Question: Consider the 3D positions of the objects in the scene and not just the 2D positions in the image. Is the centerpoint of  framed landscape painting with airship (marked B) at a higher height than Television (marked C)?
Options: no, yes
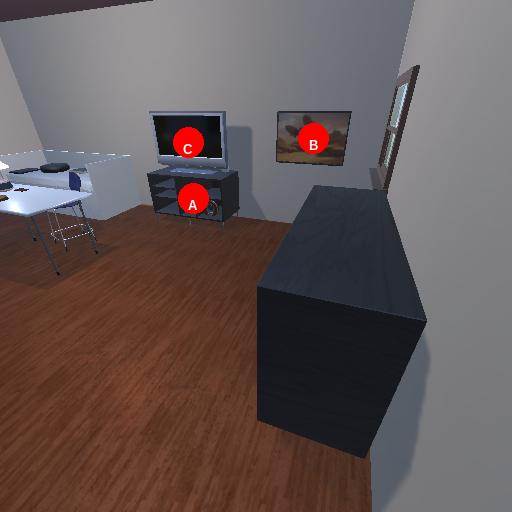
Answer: no